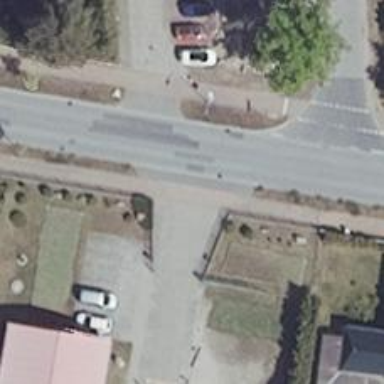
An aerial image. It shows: Driveway leading to service road.